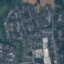
Land use / land cover class: Residential